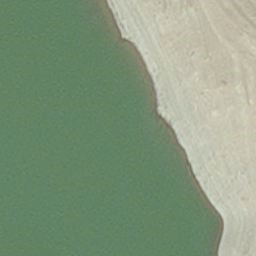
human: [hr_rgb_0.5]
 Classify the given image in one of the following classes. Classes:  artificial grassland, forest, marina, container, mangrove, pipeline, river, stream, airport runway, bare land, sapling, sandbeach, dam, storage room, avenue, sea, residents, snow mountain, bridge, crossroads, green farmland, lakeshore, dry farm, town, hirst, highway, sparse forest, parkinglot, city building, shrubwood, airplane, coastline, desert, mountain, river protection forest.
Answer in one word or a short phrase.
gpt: hirst